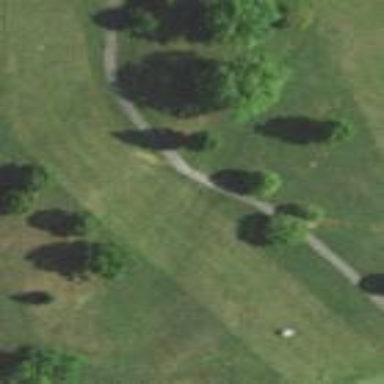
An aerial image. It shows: Golf fairway in the image.